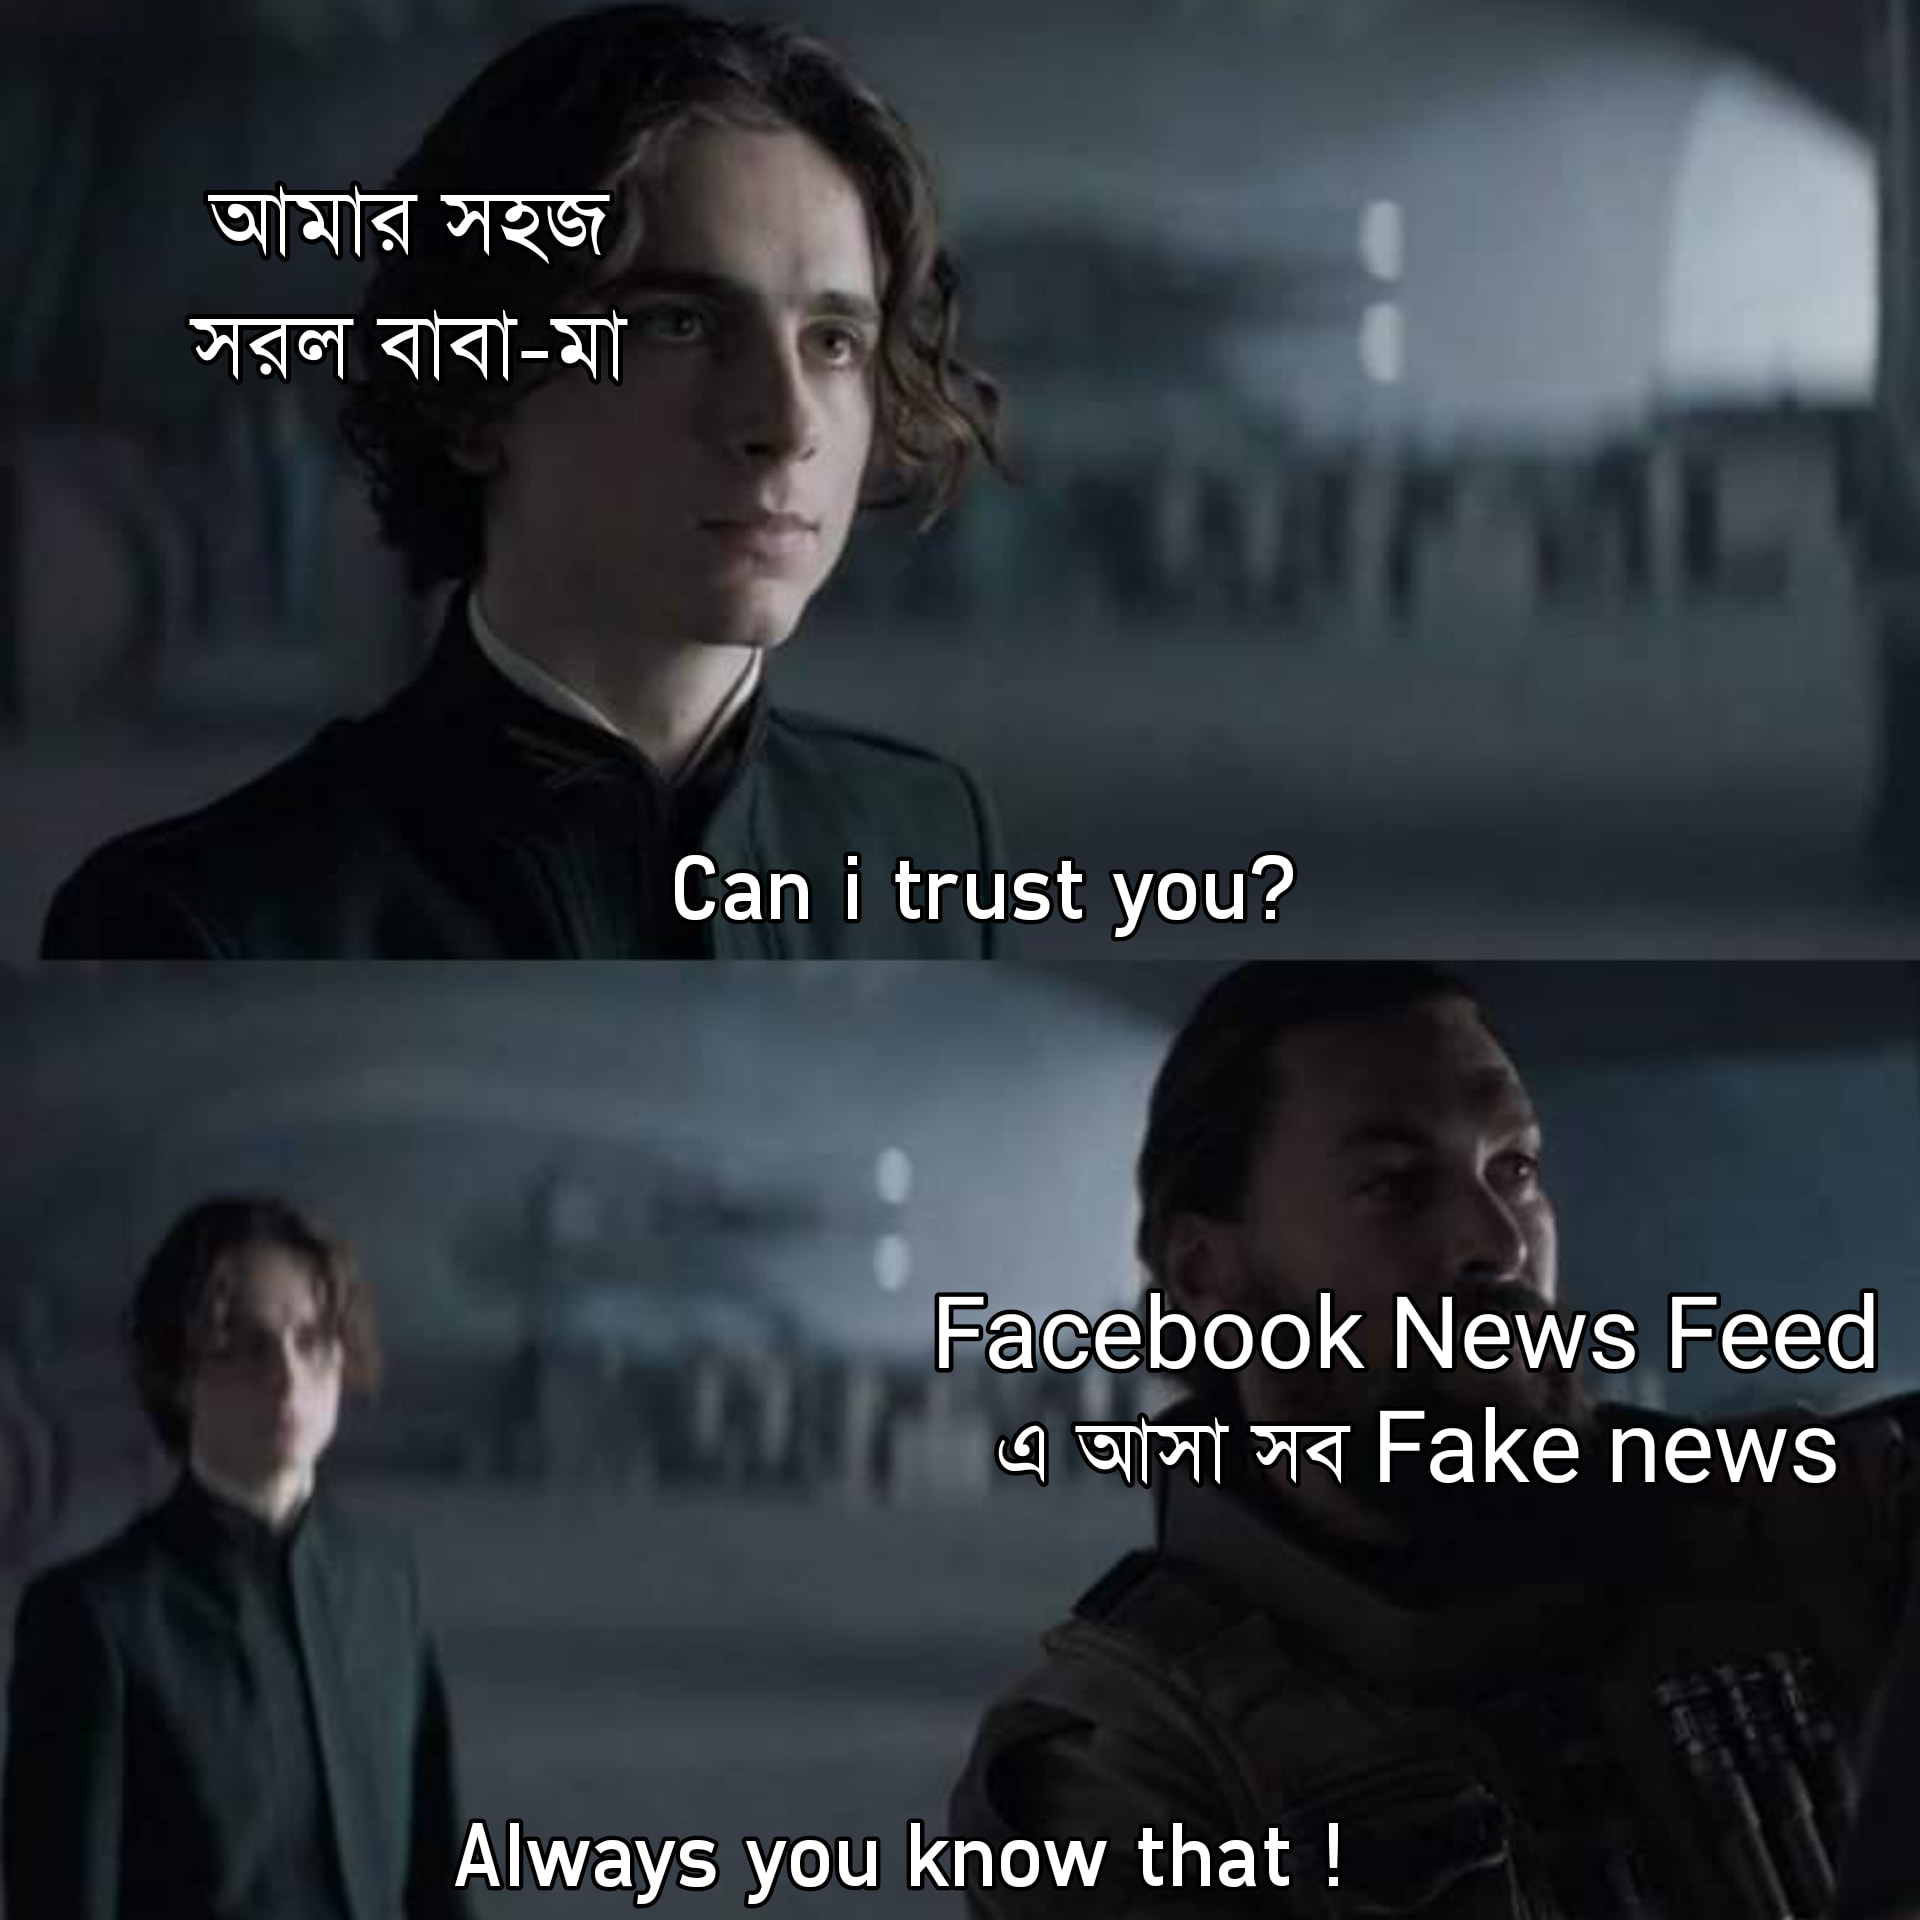
Caption: আমার সহজ সরল বাবা মা  Can i trust you?     Facebook News Feed এ আসা সব  Fake news    Always you know that !
Label: non-hate